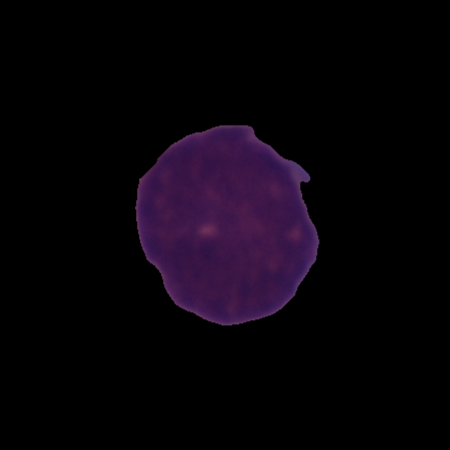
Label: cancer